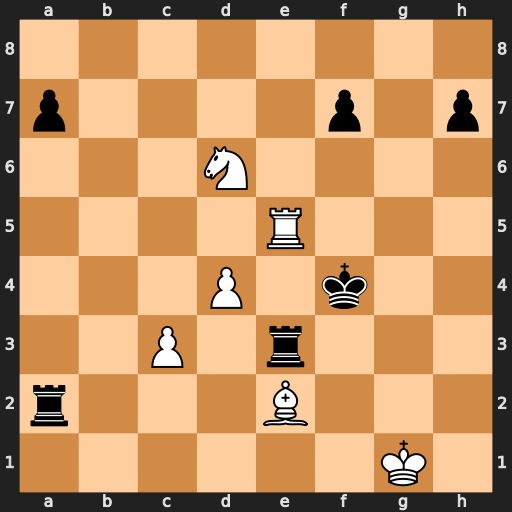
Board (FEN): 8/p4p1p/3N4/4R3/3P1k2/2P1r3/r3B3/6K1
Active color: w
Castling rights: -
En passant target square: -
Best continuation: Rf5+ Kg3 Rg5+